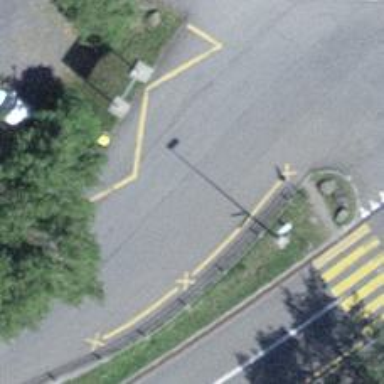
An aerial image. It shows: Public transport stop position.